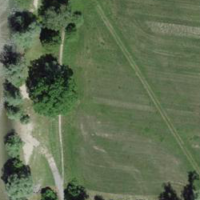
EUNIS habitat code: 23
Species observed at this site:
Pieris rapae
Maniola jurtina
Coenonympha pamphilus
Aphantopus hyperantus
Corylus avellana